Question: I'm on OSX and I've got Docker for Mac installed.
On OSX, Docker runs it's containers inside a little hypervisor, we can see this from a process listing
'" ps awux | grep docker bryanhunt 512 1.8 0.2 <PHONE> 34172 ?? S Fri11am 386:09.03 com.docker.hyperkit -A -u -F vms/0/hyperkit.pid -c 8 -m 6144M -s 0:0,hostbridge -s 31,lpc -s 1:0,virtio-vpnkit,path=s50,uuid=c0fac0ff-fb9a-473f-bf44-43d7abdc701d -U 05c2af3a-d417-43fd-b0d4-9d443577f207 -s 2:0,ahci-hd,/Users/bryanhunt/Library/Containers/com.docker.docker/Data/vms/0/Docker.raw -s 3,virtio-sock,guest_cid=3,path=vms/0,guest_forwards=2376;1525 -s 4,ahci-cd,/Applications/Docker.app/Contents/Resources/linuxkit/docker-for-mac.iso -s 5,ahci-cd,vms/0/config.iso -s 6,virtio-rnd -s 7,virtio-9p,path=s51,tag=port -l com1,autopty=vms/0/tty,asl -f bootrom,/Applications/Docker.app/Contents/Resources/uefi/UEFI.fd,, bryanhunt 509 0.0 0.1 558589408 9608 ?? S Fri11am 0:30.26 com.docker.driver.amd64-linux -addr fd:3 -debug'
Note how it's running the VM from an ISO image '/Applications/Docker.app/Contents/Resources/linuxkit/docker-for-mac.iso' - this is probably a good idea because things would get tricky if users tampered with the VM image, however, in this case, that's exactly what I want to do.
I can get inside the Docker VM by running a privileged container which executes the <URL> utility in order to enter the host process space.
'docker run --rm -it --privileged --pid=host walkerlee/nsenter -t 1 -m -u -i -n sh'
So everything is good. I can now move onto the next stage, install and run <URL>.
<URL>.
Here's an example of the sort of diagram plotnetcfg can generate :

That's my actual goal - to visualize Docker networking configuration for a hackathon.
Now the description of the problem.
The root filesystem is an iso9660 mount.
'''
/ # mount |grep iso
/dev/sr0 on / type iso9660 (ro,relatime)
'''
Is there a way to remount root, using the aufs stacked filesystem or any other means so that I can update the system packages, download, compile and execute the plotnetcfg utility, and finally, export the generated graphviz dot file and render it elsewhere?
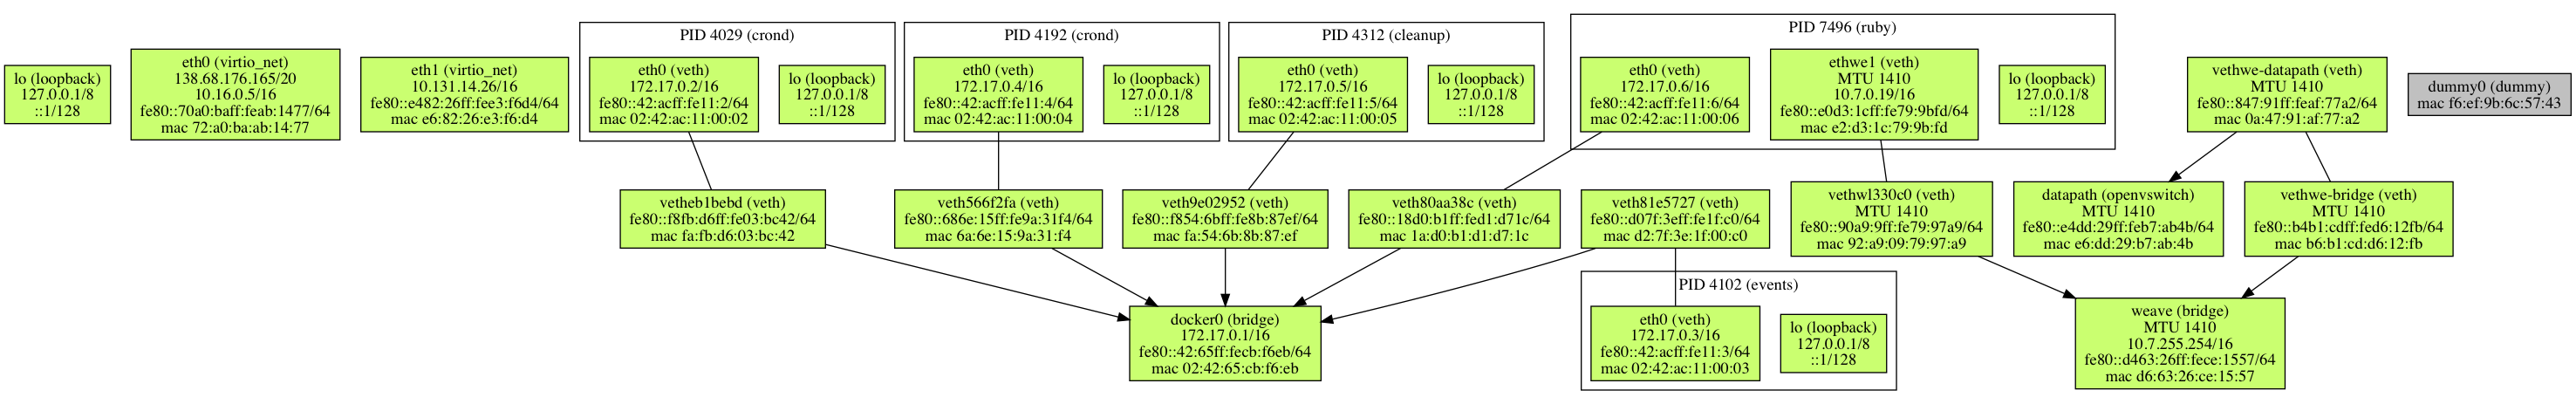
Answer: For the question: 'root mounted as ro iso9660 filesystem how can I remount as rw overlay ?'
The answer is: there is no way you can remount as rw, but tmpfs /tmp or shm /dev/shm is writable if you really want to add something temporally.
For the things you want to do:
With 'docker run' you can already access the docker vm's network.
You don't need to modify the host to change the network, you can just add '--privileged -v /dev:/dev' for docker run, then you can just install package in container, create the interface you want
'''
docker run --rm -it --privileged -v /dev:/dev wener/base ifconfig
'''
For example you can create a tap or tun dev in container, I use tinc in container to create host vpn.